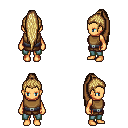
a pixel art fantasy rpg character, female body template, human, tanned skin, leather chest armor, teal pants, blonde extra-long topknot hairstyle, four views (front, back, left, right), 2x2 character sprite sheet, small pixel art, hard edges, no anti-aliasing